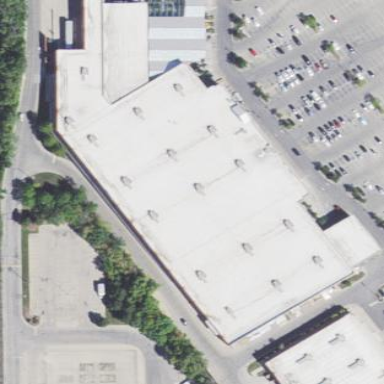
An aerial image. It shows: Retail building.